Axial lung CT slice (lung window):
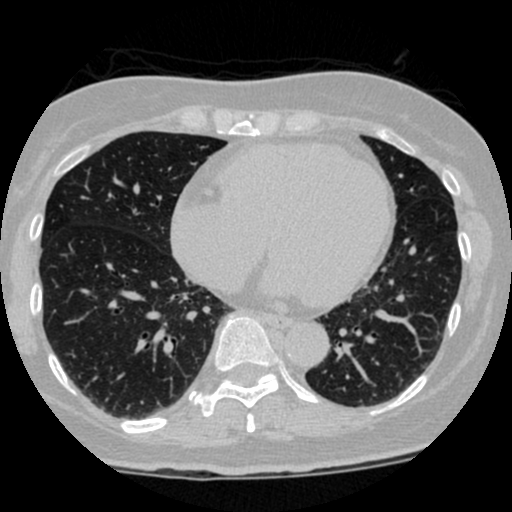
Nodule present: no